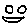
Label: smiley face